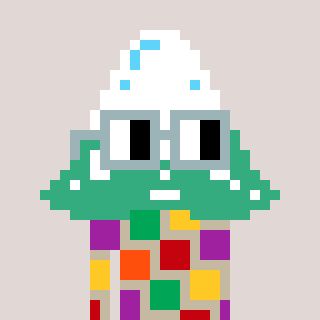
a pixel art character with square dark gray glasses, a snowy mountain-shaped head and a bege-colored body on a warm background